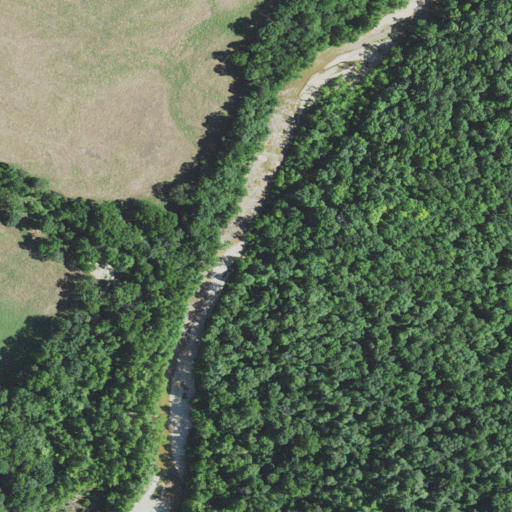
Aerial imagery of valley in Missouri named Turkey Roost Hollow containing deciduous forest, pasture, mixed forest, and woody wetlands